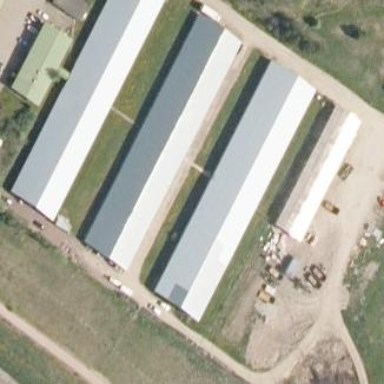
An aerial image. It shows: Farmyard area.